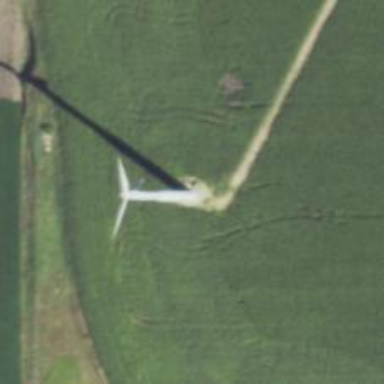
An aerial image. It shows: Wind power generator utilizing wind turbines.